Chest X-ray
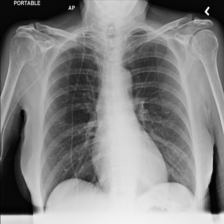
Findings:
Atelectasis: negative
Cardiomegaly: negative
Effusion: negative
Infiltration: negative
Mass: negative
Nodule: negative
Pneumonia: negative
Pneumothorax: negative
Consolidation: negative
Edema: negative
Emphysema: negative
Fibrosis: negative
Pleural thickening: negative
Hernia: negative